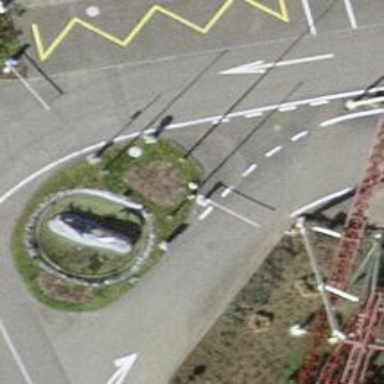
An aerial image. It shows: Lift gate barrier.